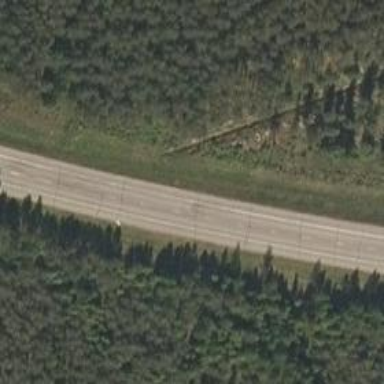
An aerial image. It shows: Asphalt surface bridge.